Field crop: maize
Growth stage: 2
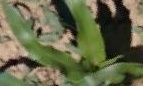
Species: maize